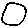
Label: circle